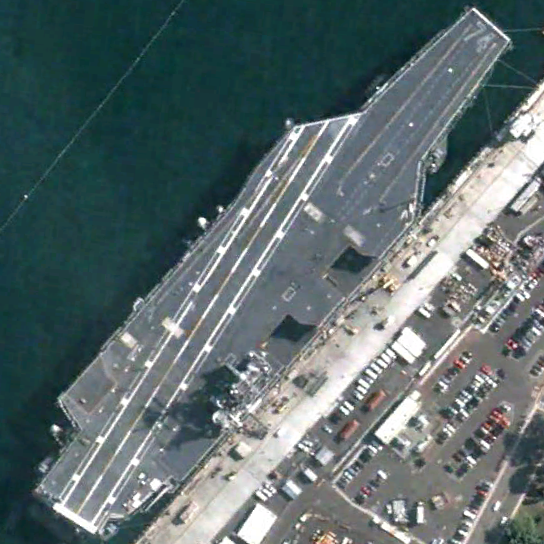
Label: Nimitz-class_aircraft_carrier